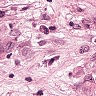
Metastatic tissue present: yes